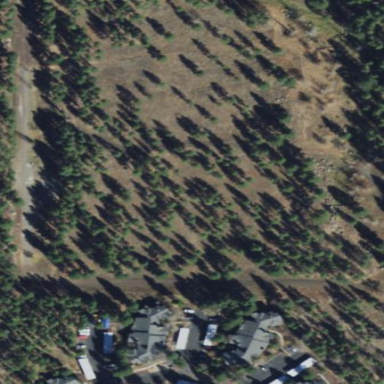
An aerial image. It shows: Evergreen woodland with needle-leaved trees.